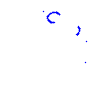
Particle: kaon